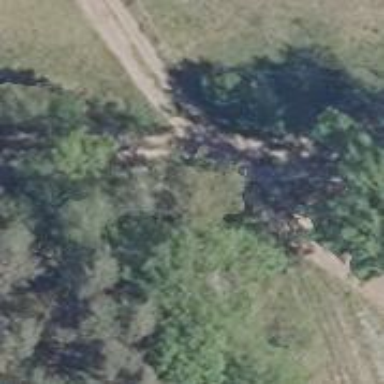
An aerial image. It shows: Sandy track road.